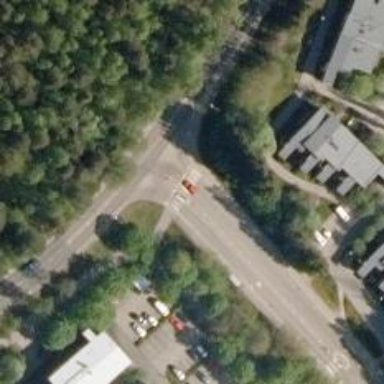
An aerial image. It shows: Road with "give way" sign.